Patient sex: M
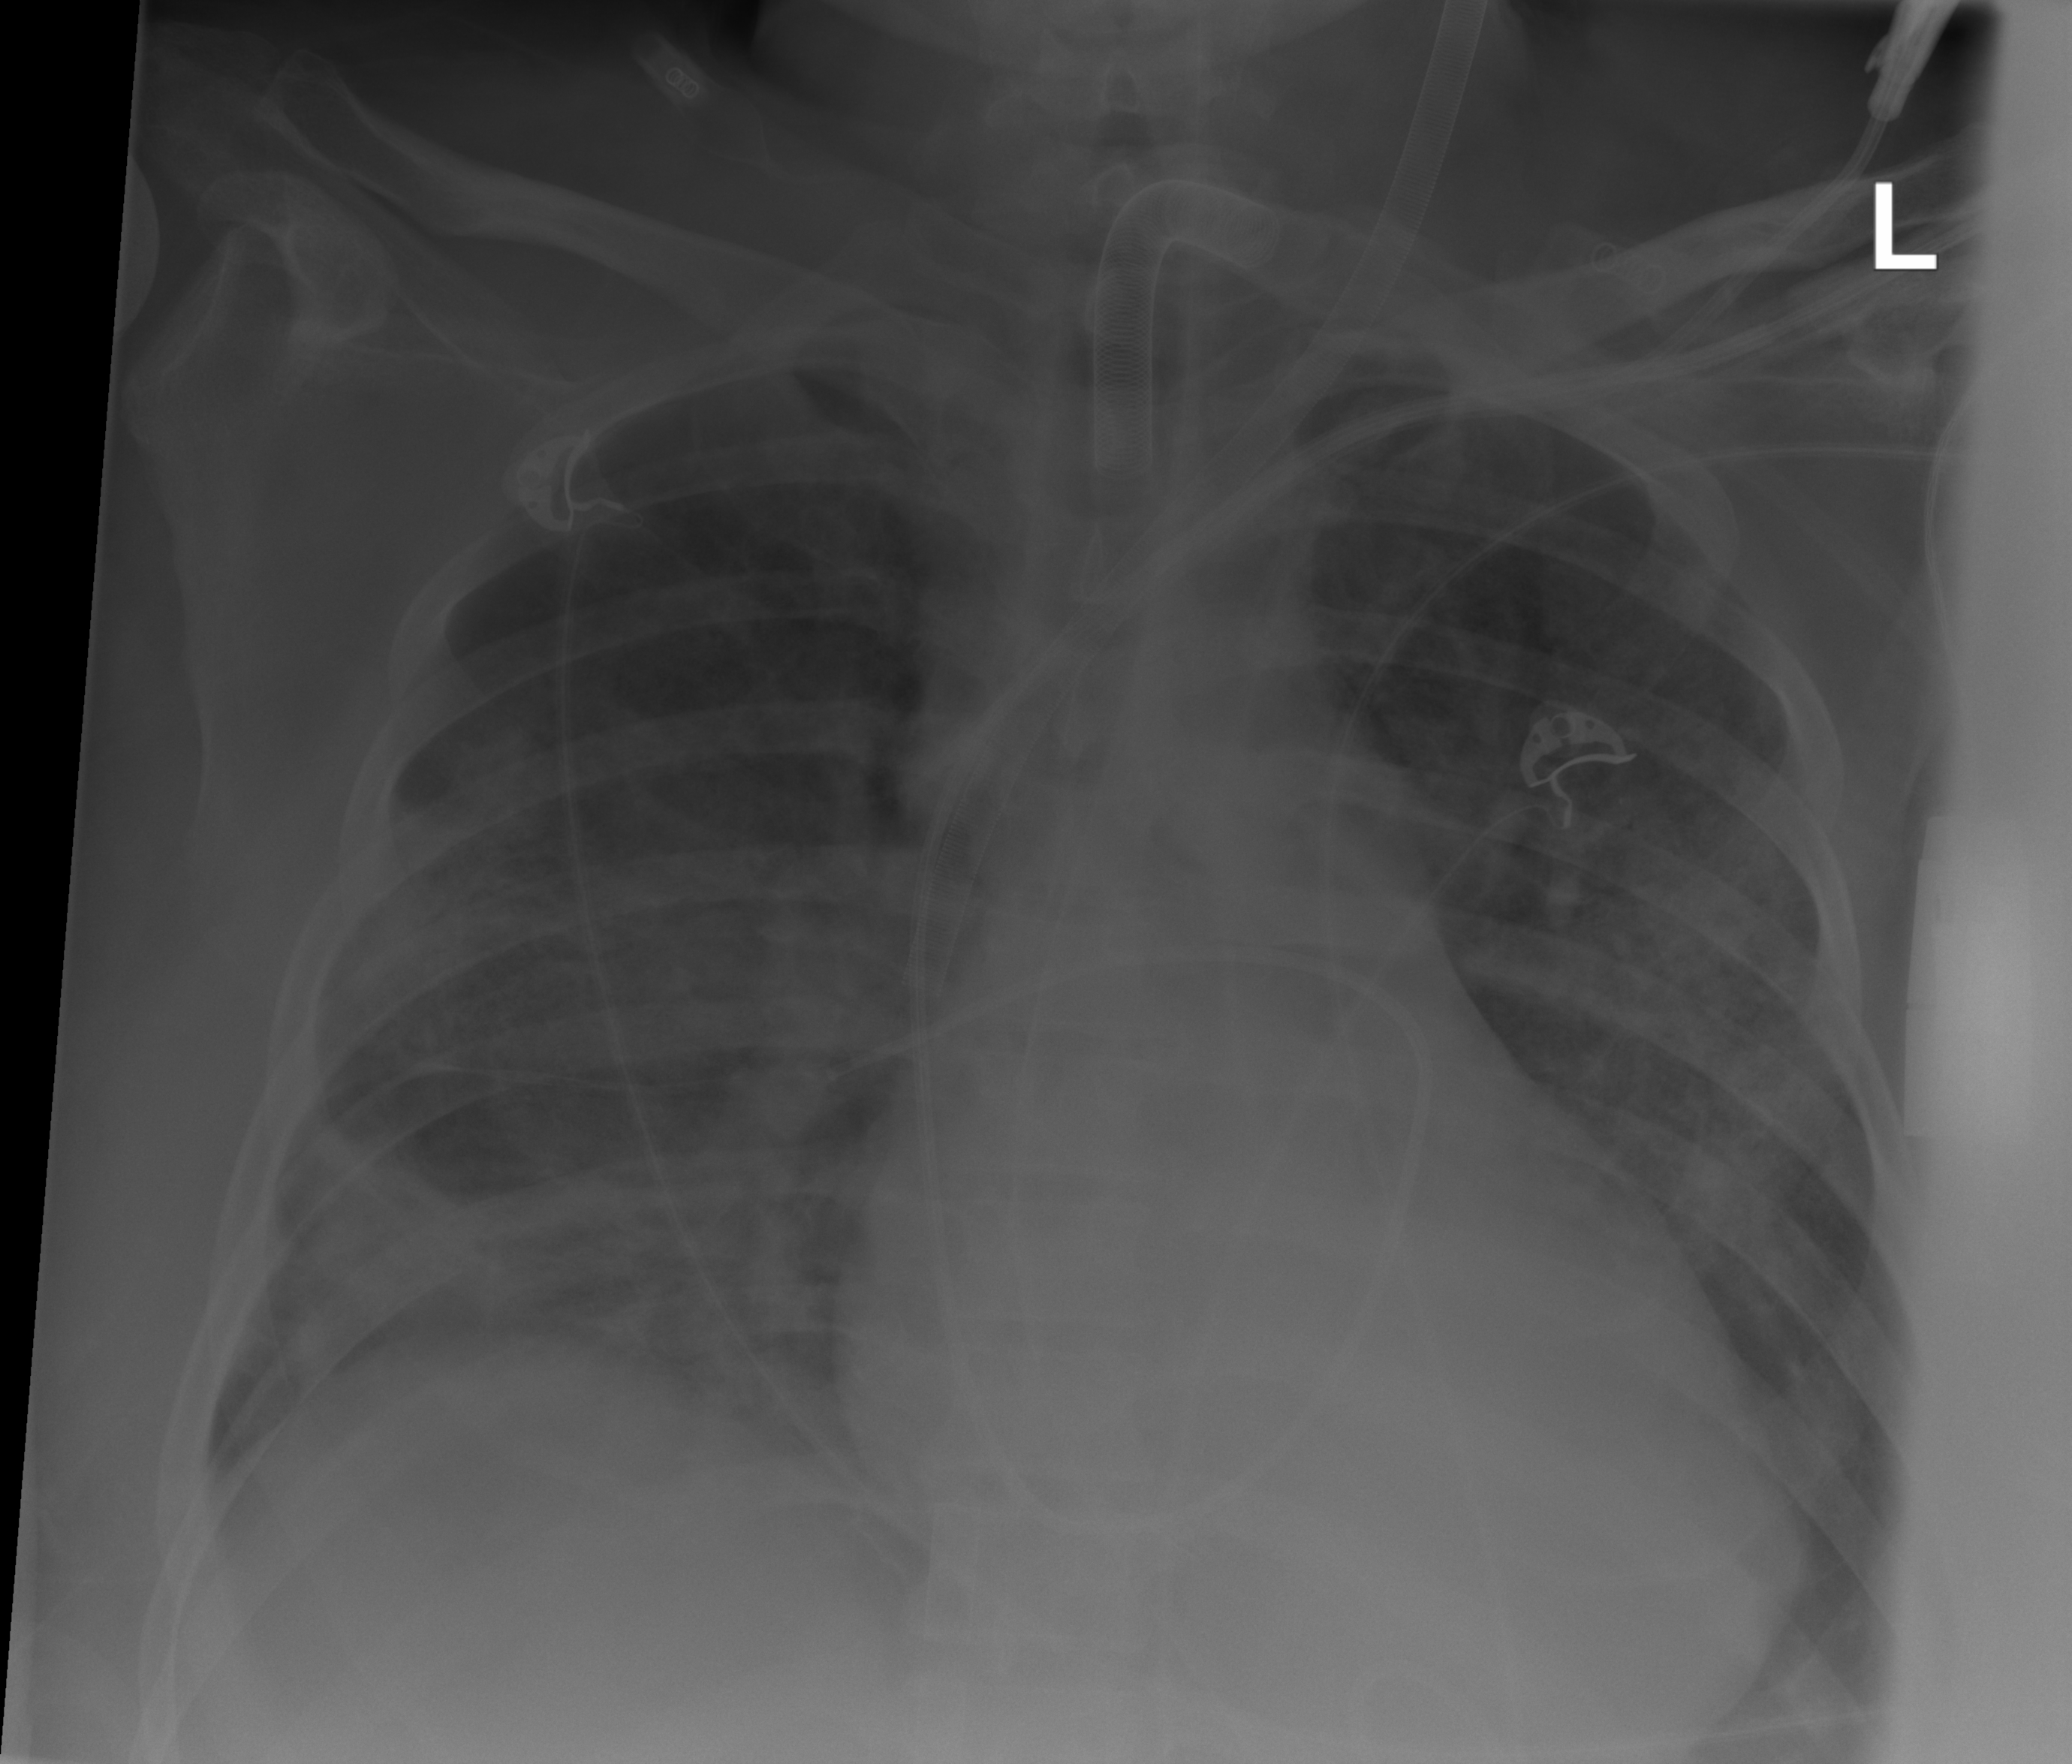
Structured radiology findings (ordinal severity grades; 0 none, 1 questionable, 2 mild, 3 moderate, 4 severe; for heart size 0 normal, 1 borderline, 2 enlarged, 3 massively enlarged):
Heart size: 1
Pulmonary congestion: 2
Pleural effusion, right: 3
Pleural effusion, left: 2
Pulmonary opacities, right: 4
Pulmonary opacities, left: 3
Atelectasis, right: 4
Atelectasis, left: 3